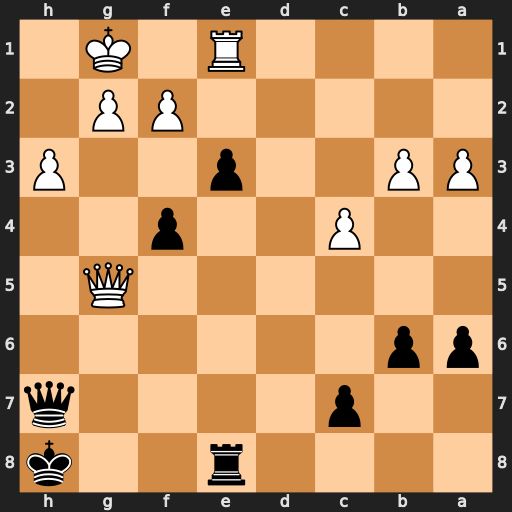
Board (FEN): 4r2k/2p4q/pp6/6Q1/2P2p2/PP2p2P/5PP1/4R1K1
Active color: b
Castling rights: -
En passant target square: -
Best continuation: exf2+ Kxf2 Qc2+ Kg1 Rxe1+